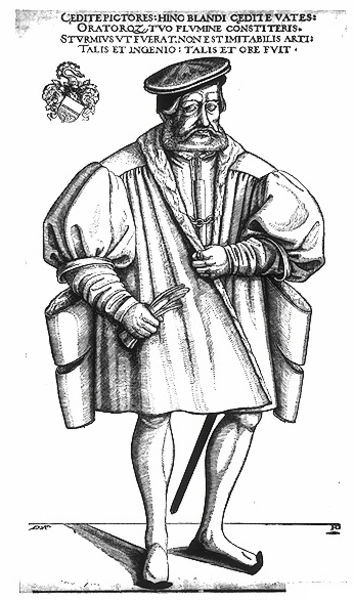
Titel: Bildnis des Jakob Sturm
Künstler: David Kandel
Institution: (Seriendruck)
Schlagwörter: hand, mann, schatten, umhang, weiß, frankreich, grau, haar, handschuh, handschuhe, hut, kleid, licht, mund, nase, schwarz, zeichnung, blick, rock, alt, bart, hemd, jacke, kappe, mütze, arme, augen, barock, falten, gesicht, kragen, pelz, stehen, tragen, vollbart, ärmel, bildnis, herr, hände, portrait, porträt, signatur, gewand, kutte, mantel, schnur, stehend, puffärmel, renaissance, rokoko, stock, beine, bein, schrift, schuhe, kette, grafik, graphik, inschrift, brauen, grimmig, robe, knie, waden, ring, strümpfe, fingerring, linie, druck, schraffur, radierung, stich, schwarzweiß, schwert, säbel, text, degen, beutel, tasche, buchdruck, ganzfigur, wappen, barett, pelzmantel, runzeln, mittelalter, luther, gelehrter, dürer, taschen, kupferstich, doktor, schnabelschuhe, latein, lateinisch, siegelring, martin luther, kopfbedekung, schaube, gutenberg, vollbar, barret, verzierrt, ringerring